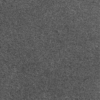
Label: dusty